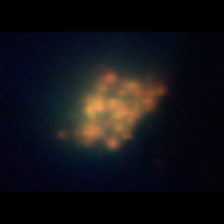
Taxon: Unknown_detritus
Group: Unknown